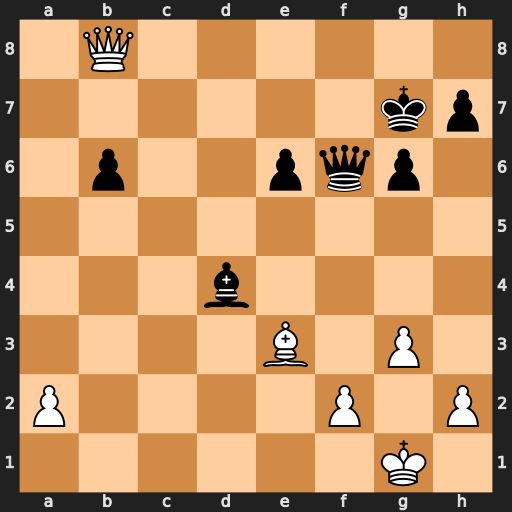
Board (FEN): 1Q6/6kp/1p2pqp1/8/3b4/4B1P1/P4P1P/6K1
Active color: w
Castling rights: -
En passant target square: -
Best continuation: Qc7+ Kg8 Qc8+ Kf7 Qd7+